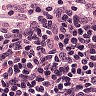
Metastatic tissue present: no